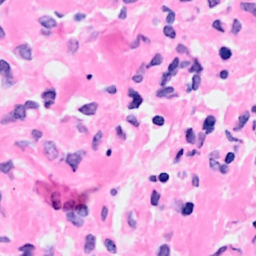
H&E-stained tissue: Breast